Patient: sex M, age 60
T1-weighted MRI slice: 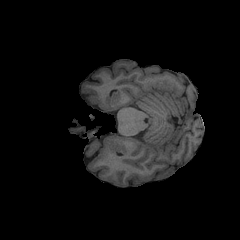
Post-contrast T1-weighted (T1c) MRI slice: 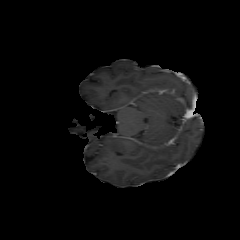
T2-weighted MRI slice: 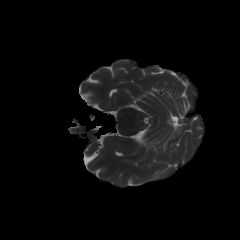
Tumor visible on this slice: no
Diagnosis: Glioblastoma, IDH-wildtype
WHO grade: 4